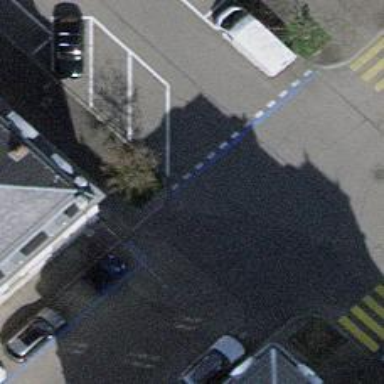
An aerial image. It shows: Kerb barrier.